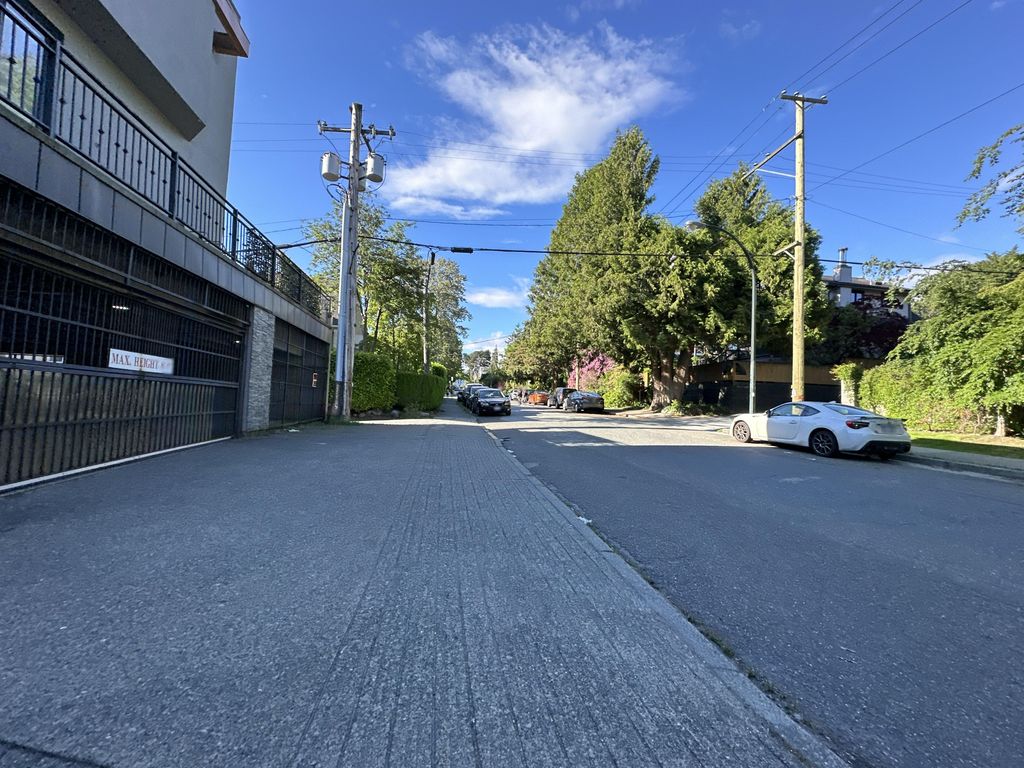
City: vancouver